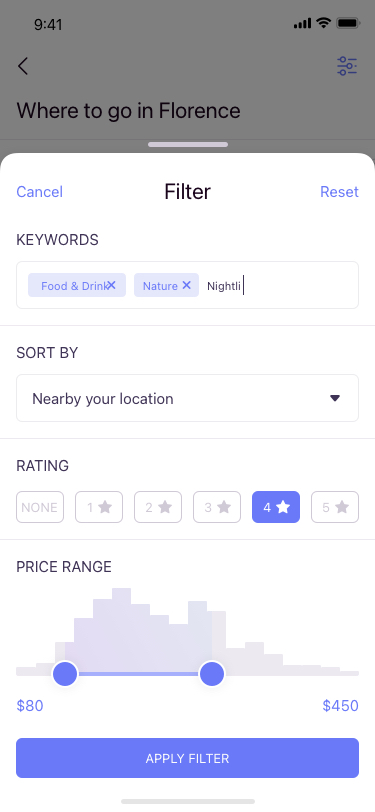
Text in this UI design:
Sort by
keywords
Nightli
Price range
$80
$450
Rating
1
NONE
2
3
4
5
Filter
Reset
Cancel